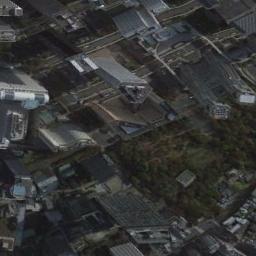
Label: commercial_area